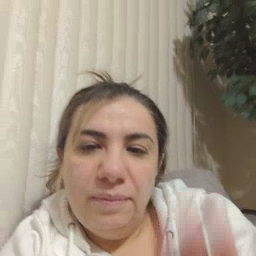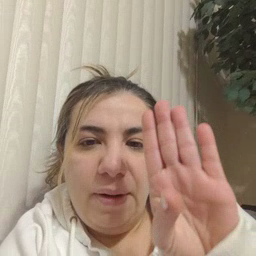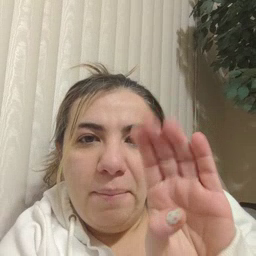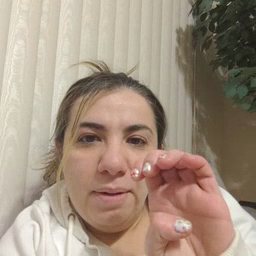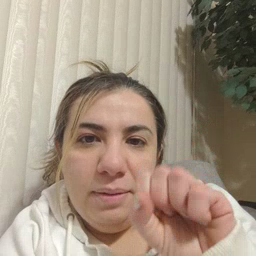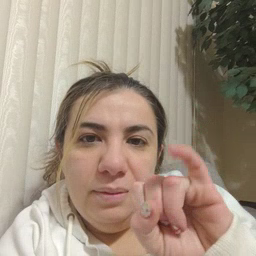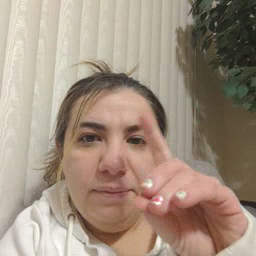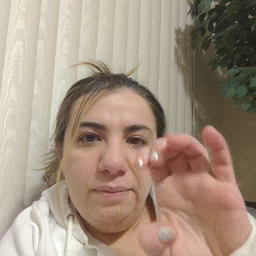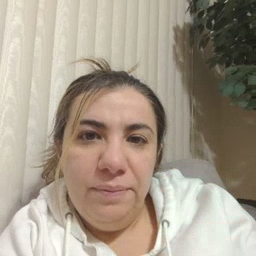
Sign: beside